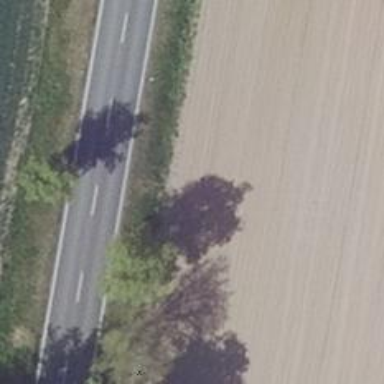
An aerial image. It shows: Row of deciduous broadleaved trees.